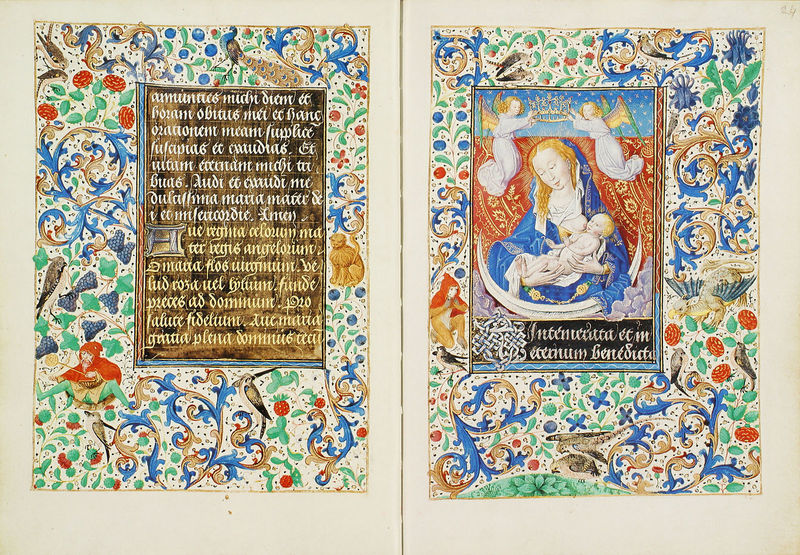
Titel: Stundenbuch der Maria von Burgund
Künstler: Liévin van Lathem
Institution: Wien, Österreichische Nationalbibliothek
Schlagwörter: blau, blätter, flügel, gott, vogel, grün, blume, blumen, frau, kleid, rosen, rot, tiere, malerei, muster, ornament, blond, trinken, bibel, vögel, gold, haare, kind, mutter, pflanzen, krone, affe, engel, ranken, trauben, schrift, zwei, baby, floral, ornamente, verzierung, buch, stillen, beeren, druck, jungfrau, mondsichel, text, pfau, lilie, buchdruck, buchseite, schnörkel, seiten, christus, jesus, jesus christus, löwe, papagei, maria, madonna, jesu, mutter gottes, zwerge, säugling, erlöser, gottesmutter, latein, lateinisch, jesuskind, säugen, buchmalerei, gnade, christuskind, jesukind, messias, gottessohn, sohn gottes, unsere liebe frau, heilige maria, christkind, madonna mit dem kind, 15. jahrhundert, 14, 14. jahrhundert, christkönig, heilland, erretter, jesus von nazaret, gottesgebärerin, maria von nazaret, mara…, könen